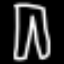
Label: pants